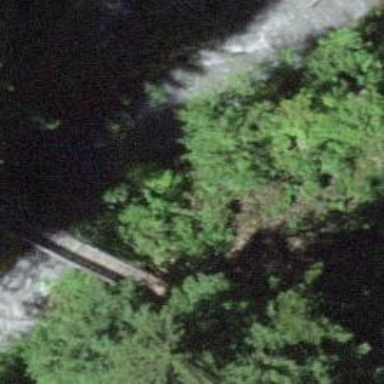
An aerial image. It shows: Path leading to bridge.